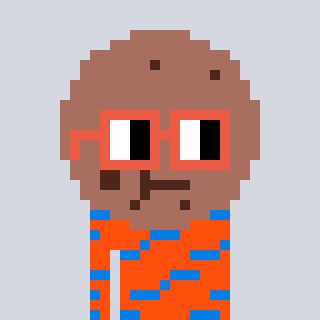
a pixel art character with square orange glasses, a cookie-shaped head and a orange-colored body on a cool background